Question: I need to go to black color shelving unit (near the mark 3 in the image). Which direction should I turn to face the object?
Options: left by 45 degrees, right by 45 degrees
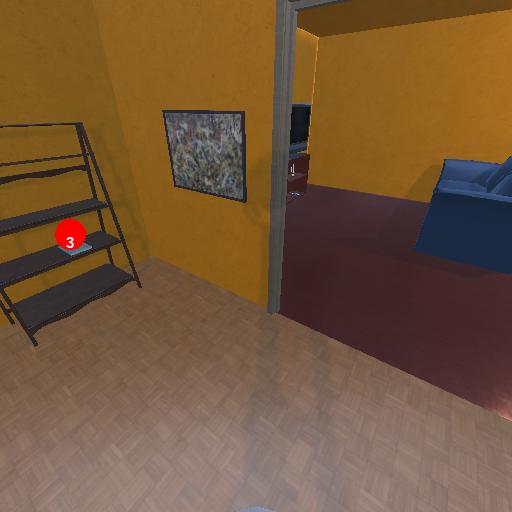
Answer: left by 45 degrees